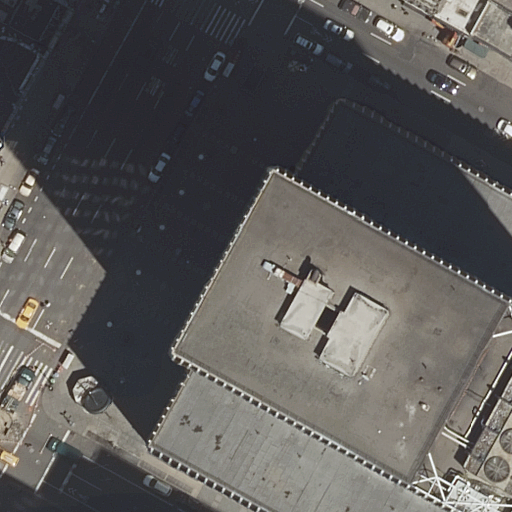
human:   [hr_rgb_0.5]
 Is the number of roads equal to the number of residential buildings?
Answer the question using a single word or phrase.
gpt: no

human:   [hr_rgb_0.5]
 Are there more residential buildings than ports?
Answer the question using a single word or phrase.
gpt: yes

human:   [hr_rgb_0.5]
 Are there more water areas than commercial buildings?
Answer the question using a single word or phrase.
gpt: no

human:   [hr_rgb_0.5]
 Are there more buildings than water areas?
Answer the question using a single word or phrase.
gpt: yes

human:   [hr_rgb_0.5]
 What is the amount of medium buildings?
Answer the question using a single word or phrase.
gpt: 2

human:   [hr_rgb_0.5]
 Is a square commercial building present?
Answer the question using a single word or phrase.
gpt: no

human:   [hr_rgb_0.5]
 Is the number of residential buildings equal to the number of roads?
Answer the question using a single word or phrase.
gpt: no

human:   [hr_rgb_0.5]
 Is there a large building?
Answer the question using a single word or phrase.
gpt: no

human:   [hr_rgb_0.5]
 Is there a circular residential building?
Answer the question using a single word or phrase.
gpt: no

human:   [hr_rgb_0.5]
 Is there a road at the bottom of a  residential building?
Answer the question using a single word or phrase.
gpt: yes

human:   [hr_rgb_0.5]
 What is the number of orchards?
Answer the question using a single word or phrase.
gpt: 0

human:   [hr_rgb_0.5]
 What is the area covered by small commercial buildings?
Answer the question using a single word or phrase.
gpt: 0m2

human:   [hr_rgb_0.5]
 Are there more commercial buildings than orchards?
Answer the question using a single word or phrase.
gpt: no

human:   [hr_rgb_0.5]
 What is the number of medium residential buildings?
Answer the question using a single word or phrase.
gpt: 2

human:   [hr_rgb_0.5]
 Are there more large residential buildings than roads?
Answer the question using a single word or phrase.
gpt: no

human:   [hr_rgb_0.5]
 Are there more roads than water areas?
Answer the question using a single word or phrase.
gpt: yes

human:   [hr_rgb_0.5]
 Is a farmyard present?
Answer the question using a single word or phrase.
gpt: no

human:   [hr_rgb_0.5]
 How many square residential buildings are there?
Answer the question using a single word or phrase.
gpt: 0

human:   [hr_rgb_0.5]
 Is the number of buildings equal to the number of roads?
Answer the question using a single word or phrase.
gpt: no

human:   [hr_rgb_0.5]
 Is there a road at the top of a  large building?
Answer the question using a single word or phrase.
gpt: no

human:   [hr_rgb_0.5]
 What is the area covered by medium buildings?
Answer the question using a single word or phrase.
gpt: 228m2

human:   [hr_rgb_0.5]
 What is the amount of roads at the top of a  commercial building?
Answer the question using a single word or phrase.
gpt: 0

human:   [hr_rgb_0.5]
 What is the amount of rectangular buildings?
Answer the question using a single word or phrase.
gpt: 8

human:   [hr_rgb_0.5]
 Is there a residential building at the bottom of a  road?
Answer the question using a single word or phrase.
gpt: yes

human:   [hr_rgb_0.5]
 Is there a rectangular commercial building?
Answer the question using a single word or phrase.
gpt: no

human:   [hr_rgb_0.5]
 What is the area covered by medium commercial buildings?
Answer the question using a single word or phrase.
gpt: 0m2

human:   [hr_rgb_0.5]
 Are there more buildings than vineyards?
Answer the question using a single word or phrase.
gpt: yes

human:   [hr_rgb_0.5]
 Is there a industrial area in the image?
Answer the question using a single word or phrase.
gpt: no

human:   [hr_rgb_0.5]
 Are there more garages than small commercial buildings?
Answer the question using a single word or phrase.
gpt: no

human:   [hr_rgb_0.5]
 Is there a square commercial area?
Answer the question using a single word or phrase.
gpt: no

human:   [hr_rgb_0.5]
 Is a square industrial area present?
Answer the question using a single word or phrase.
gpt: no

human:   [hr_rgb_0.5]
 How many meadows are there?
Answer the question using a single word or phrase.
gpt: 0

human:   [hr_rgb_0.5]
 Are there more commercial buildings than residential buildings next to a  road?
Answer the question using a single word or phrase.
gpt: no

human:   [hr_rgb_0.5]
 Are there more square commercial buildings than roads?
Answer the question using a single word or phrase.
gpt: no

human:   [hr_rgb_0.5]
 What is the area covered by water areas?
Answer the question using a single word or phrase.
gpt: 0m2

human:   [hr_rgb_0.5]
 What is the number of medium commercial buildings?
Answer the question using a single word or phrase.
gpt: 0